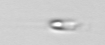
Label: flagellate_morphotype3